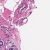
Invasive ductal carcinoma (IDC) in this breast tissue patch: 0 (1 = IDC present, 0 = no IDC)